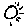
Label: sun